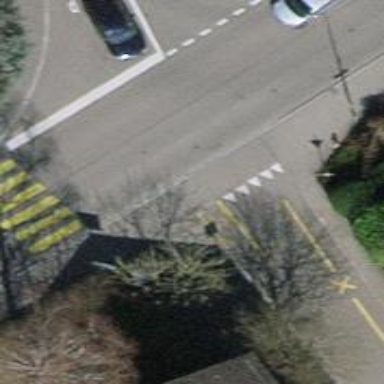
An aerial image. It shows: Residential road with asphalt surface. There is opposite cycleway and the right sidewalk is also paved with asphalt.